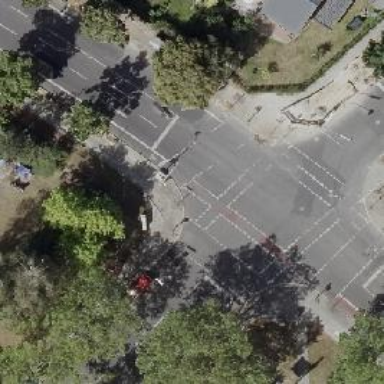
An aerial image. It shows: Tertiary road with asphalt surface. It has sidewalks on both sides and exclusive cycle lanes on both sides as well.